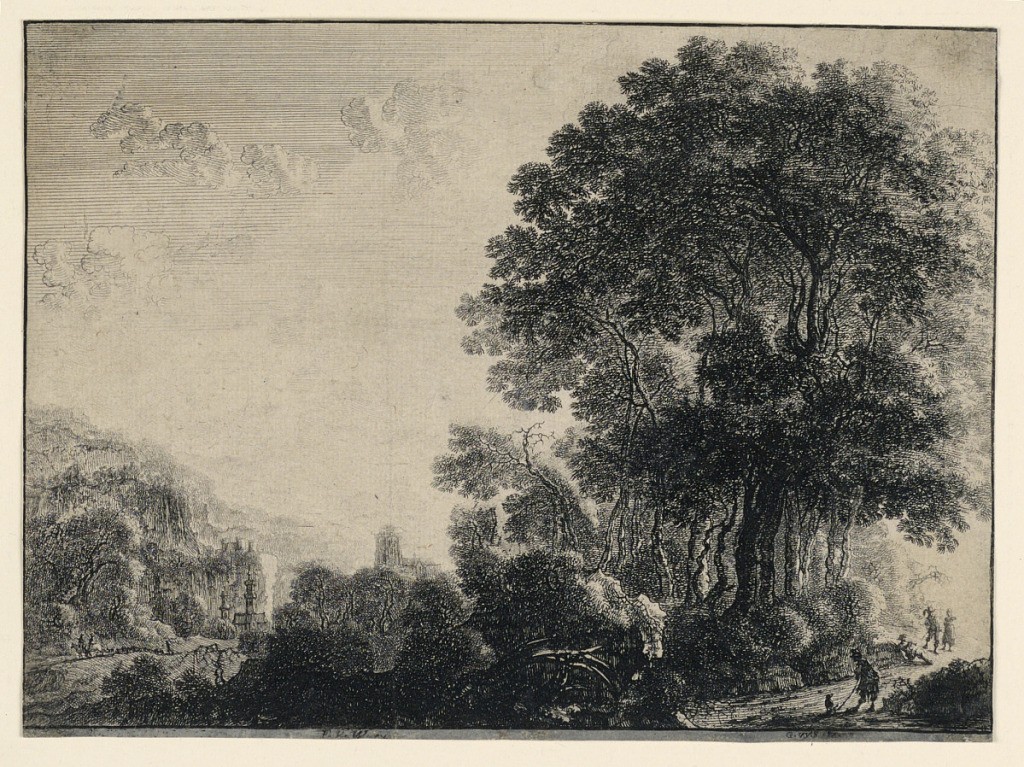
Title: The Man and His Dog in a Landscape
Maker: Gillis Neyts, Flemish, 1623 - 1687
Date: ca. 1650
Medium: Etching on paper
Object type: Print
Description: A landscape, with several large trees reaching almost the top of the plate, at right. In front of the trees a narrow road with figures, including a man and his dog in the immediate foreground, right. Buildings visible at left.